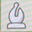
Piece: wB